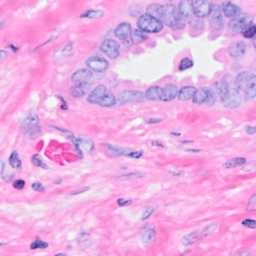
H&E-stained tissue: Breast